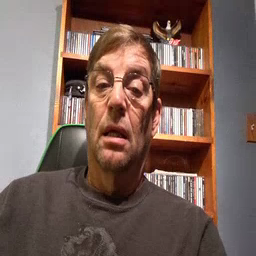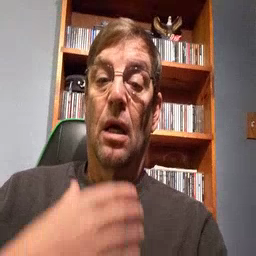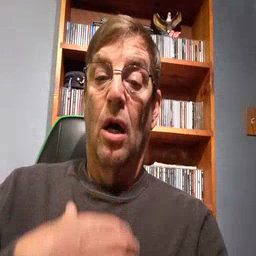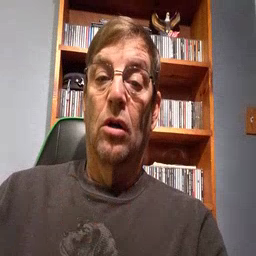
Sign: hungry